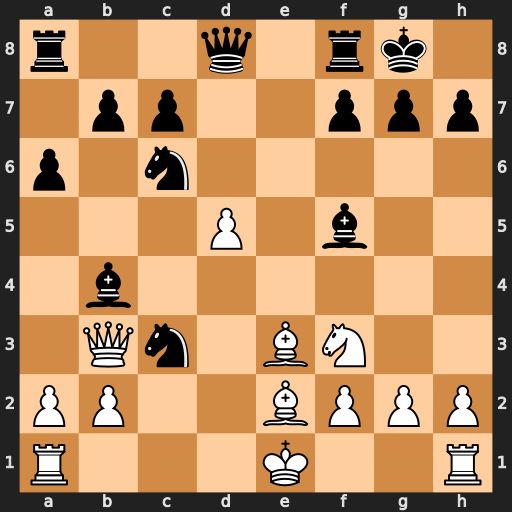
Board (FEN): r2q1rk1/1pp2ppp/p1n5/3P1b2/1b6/1Qn1BN2/PP2BPPP/R3K2R
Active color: w
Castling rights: KQ
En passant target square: -
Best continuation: bxc3 Bd6 dxc6